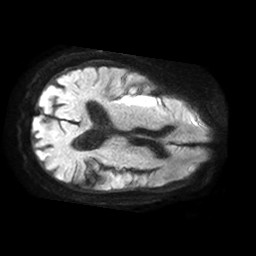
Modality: TRACE
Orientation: axial
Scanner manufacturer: philips
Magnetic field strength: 1.5 T
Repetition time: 3.635 s
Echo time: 0.07155 s